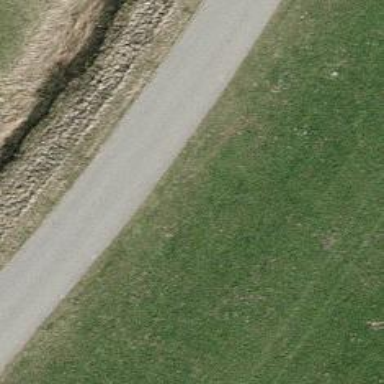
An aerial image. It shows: Unclassified road with asphalt surface.